Aerial crown-view tile of a tropical tree (Barro Colorado Island, Panama), acquired 20250317:
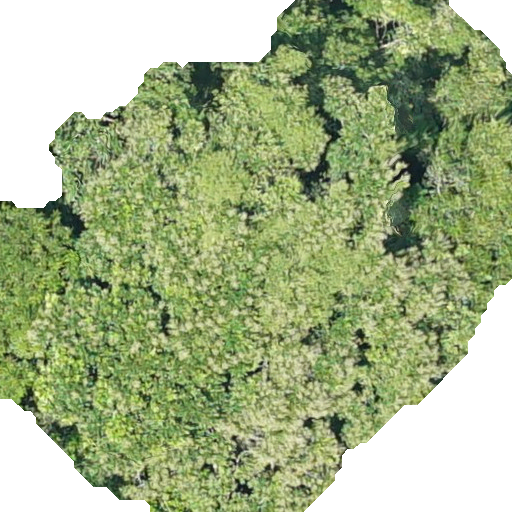
Species: Anacardium excelsum
GBIF accepted scientific name: Anacardium excelsum
Crown area: 321.948 m²